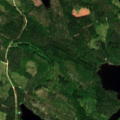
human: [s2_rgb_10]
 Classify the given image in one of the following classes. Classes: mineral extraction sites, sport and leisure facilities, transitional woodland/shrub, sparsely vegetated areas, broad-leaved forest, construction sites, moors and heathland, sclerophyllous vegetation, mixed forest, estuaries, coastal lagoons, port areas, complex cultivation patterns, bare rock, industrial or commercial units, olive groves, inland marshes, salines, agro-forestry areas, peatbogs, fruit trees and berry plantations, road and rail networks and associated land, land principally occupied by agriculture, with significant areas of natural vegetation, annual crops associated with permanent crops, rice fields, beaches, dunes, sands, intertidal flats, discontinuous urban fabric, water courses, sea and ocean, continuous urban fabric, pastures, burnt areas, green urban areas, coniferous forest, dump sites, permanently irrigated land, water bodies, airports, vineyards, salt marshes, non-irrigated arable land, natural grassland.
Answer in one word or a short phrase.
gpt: coniferous forest, mixed forest, water bodies